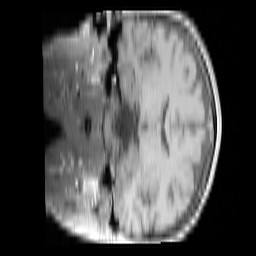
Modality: T1w
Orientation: coronal
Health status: ill
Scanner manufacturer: siemens
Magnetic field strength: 3 T
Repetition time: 0.4 s
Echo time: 0.00272 s